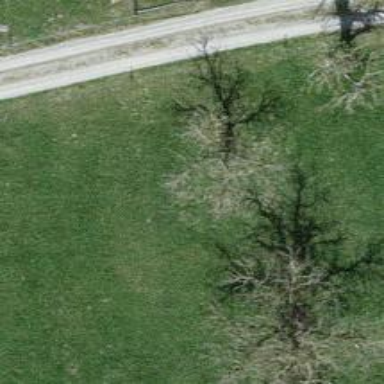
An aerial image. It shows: Agricultural area with broadleaved deciduous trees.